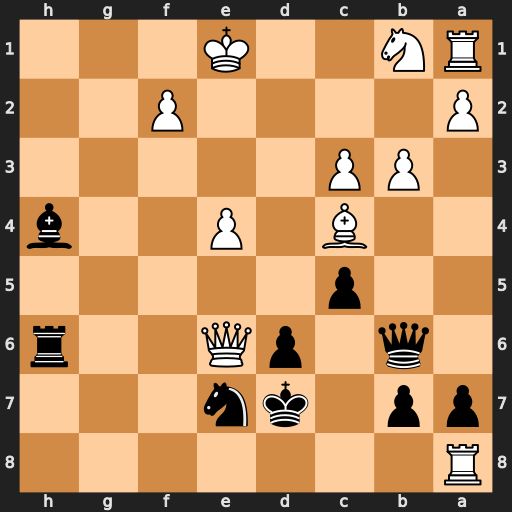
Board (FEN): R7/pp1kn3/1q1pQ2r/2p5/2B1P2b/1PP5/P4P2/RN2K3
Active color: b
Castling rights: Q
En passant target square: -
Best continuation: Rxe6 Bxe6+ Kxe6